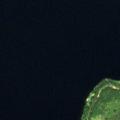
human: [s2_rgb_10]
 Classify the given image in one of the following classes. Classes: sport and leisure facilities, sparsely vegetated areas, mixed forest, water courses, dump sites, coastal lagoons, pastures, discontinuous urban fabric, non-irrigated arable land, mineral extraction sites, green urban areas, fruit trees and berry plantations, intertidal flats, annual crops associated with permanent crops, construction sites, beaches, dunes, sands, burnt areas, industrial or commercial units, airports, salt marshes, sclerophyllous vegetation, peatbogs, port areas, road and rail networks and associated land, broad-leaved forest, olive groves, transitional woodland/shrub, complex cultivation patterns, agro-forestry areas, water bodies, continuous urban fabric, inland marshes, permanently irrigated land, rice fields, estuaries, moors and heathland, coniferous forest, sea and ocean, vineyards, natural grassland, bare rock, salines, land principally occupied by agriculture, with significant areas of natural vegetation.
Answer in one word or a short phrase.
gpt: coniferous forest, water bodies